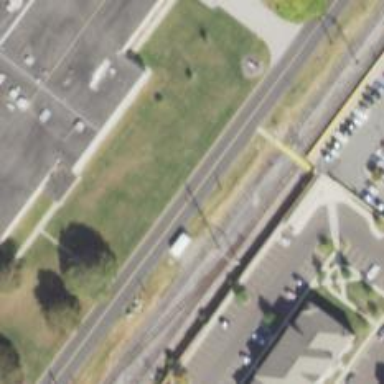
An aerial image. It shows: Railway crossover.